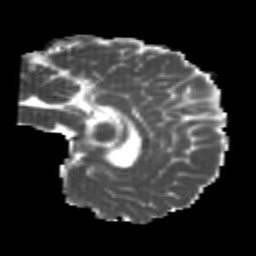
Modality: MD
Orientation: sagittal
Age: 24
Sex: male
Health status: healthy
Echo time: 0.074 s